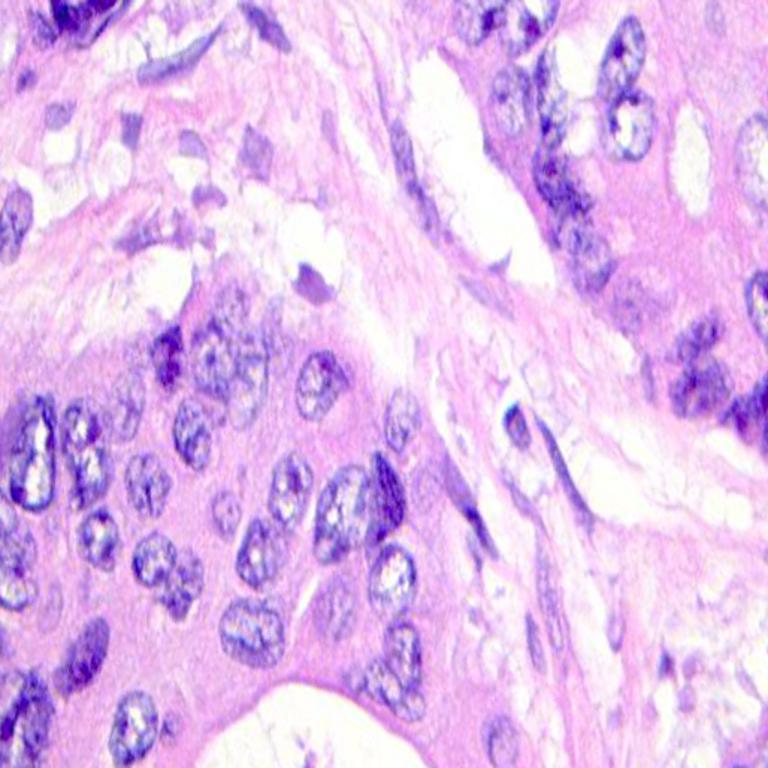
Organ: colon
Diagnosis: adenocarcinomas